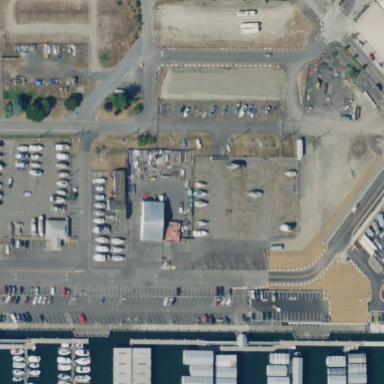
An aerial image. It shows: Parking area with surface.